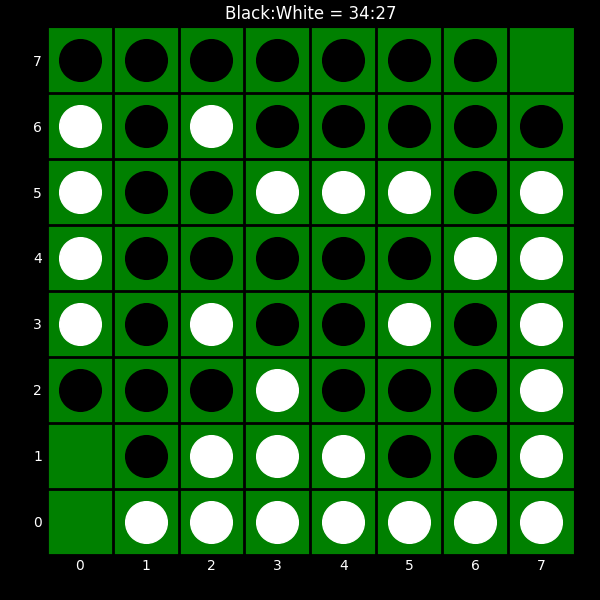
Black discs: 34
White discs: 27